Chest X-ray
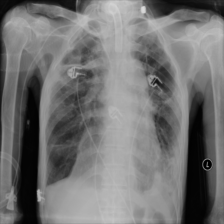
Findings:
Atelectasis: negative
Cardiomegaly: negative
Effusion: negative
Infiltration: positive
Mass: negative
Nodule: negative
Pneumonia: negative
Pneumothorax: negative
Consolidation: positive
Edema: negative
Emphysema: negative
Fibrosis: negative
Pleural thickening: negative
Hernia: negative